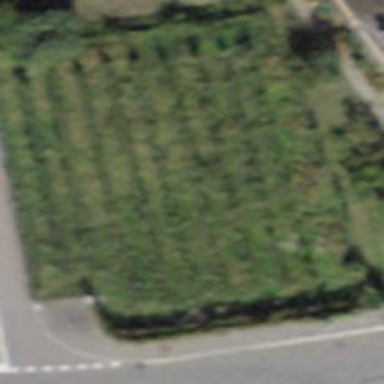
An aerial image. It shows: Vineyard where grapes are grown.